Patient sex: M
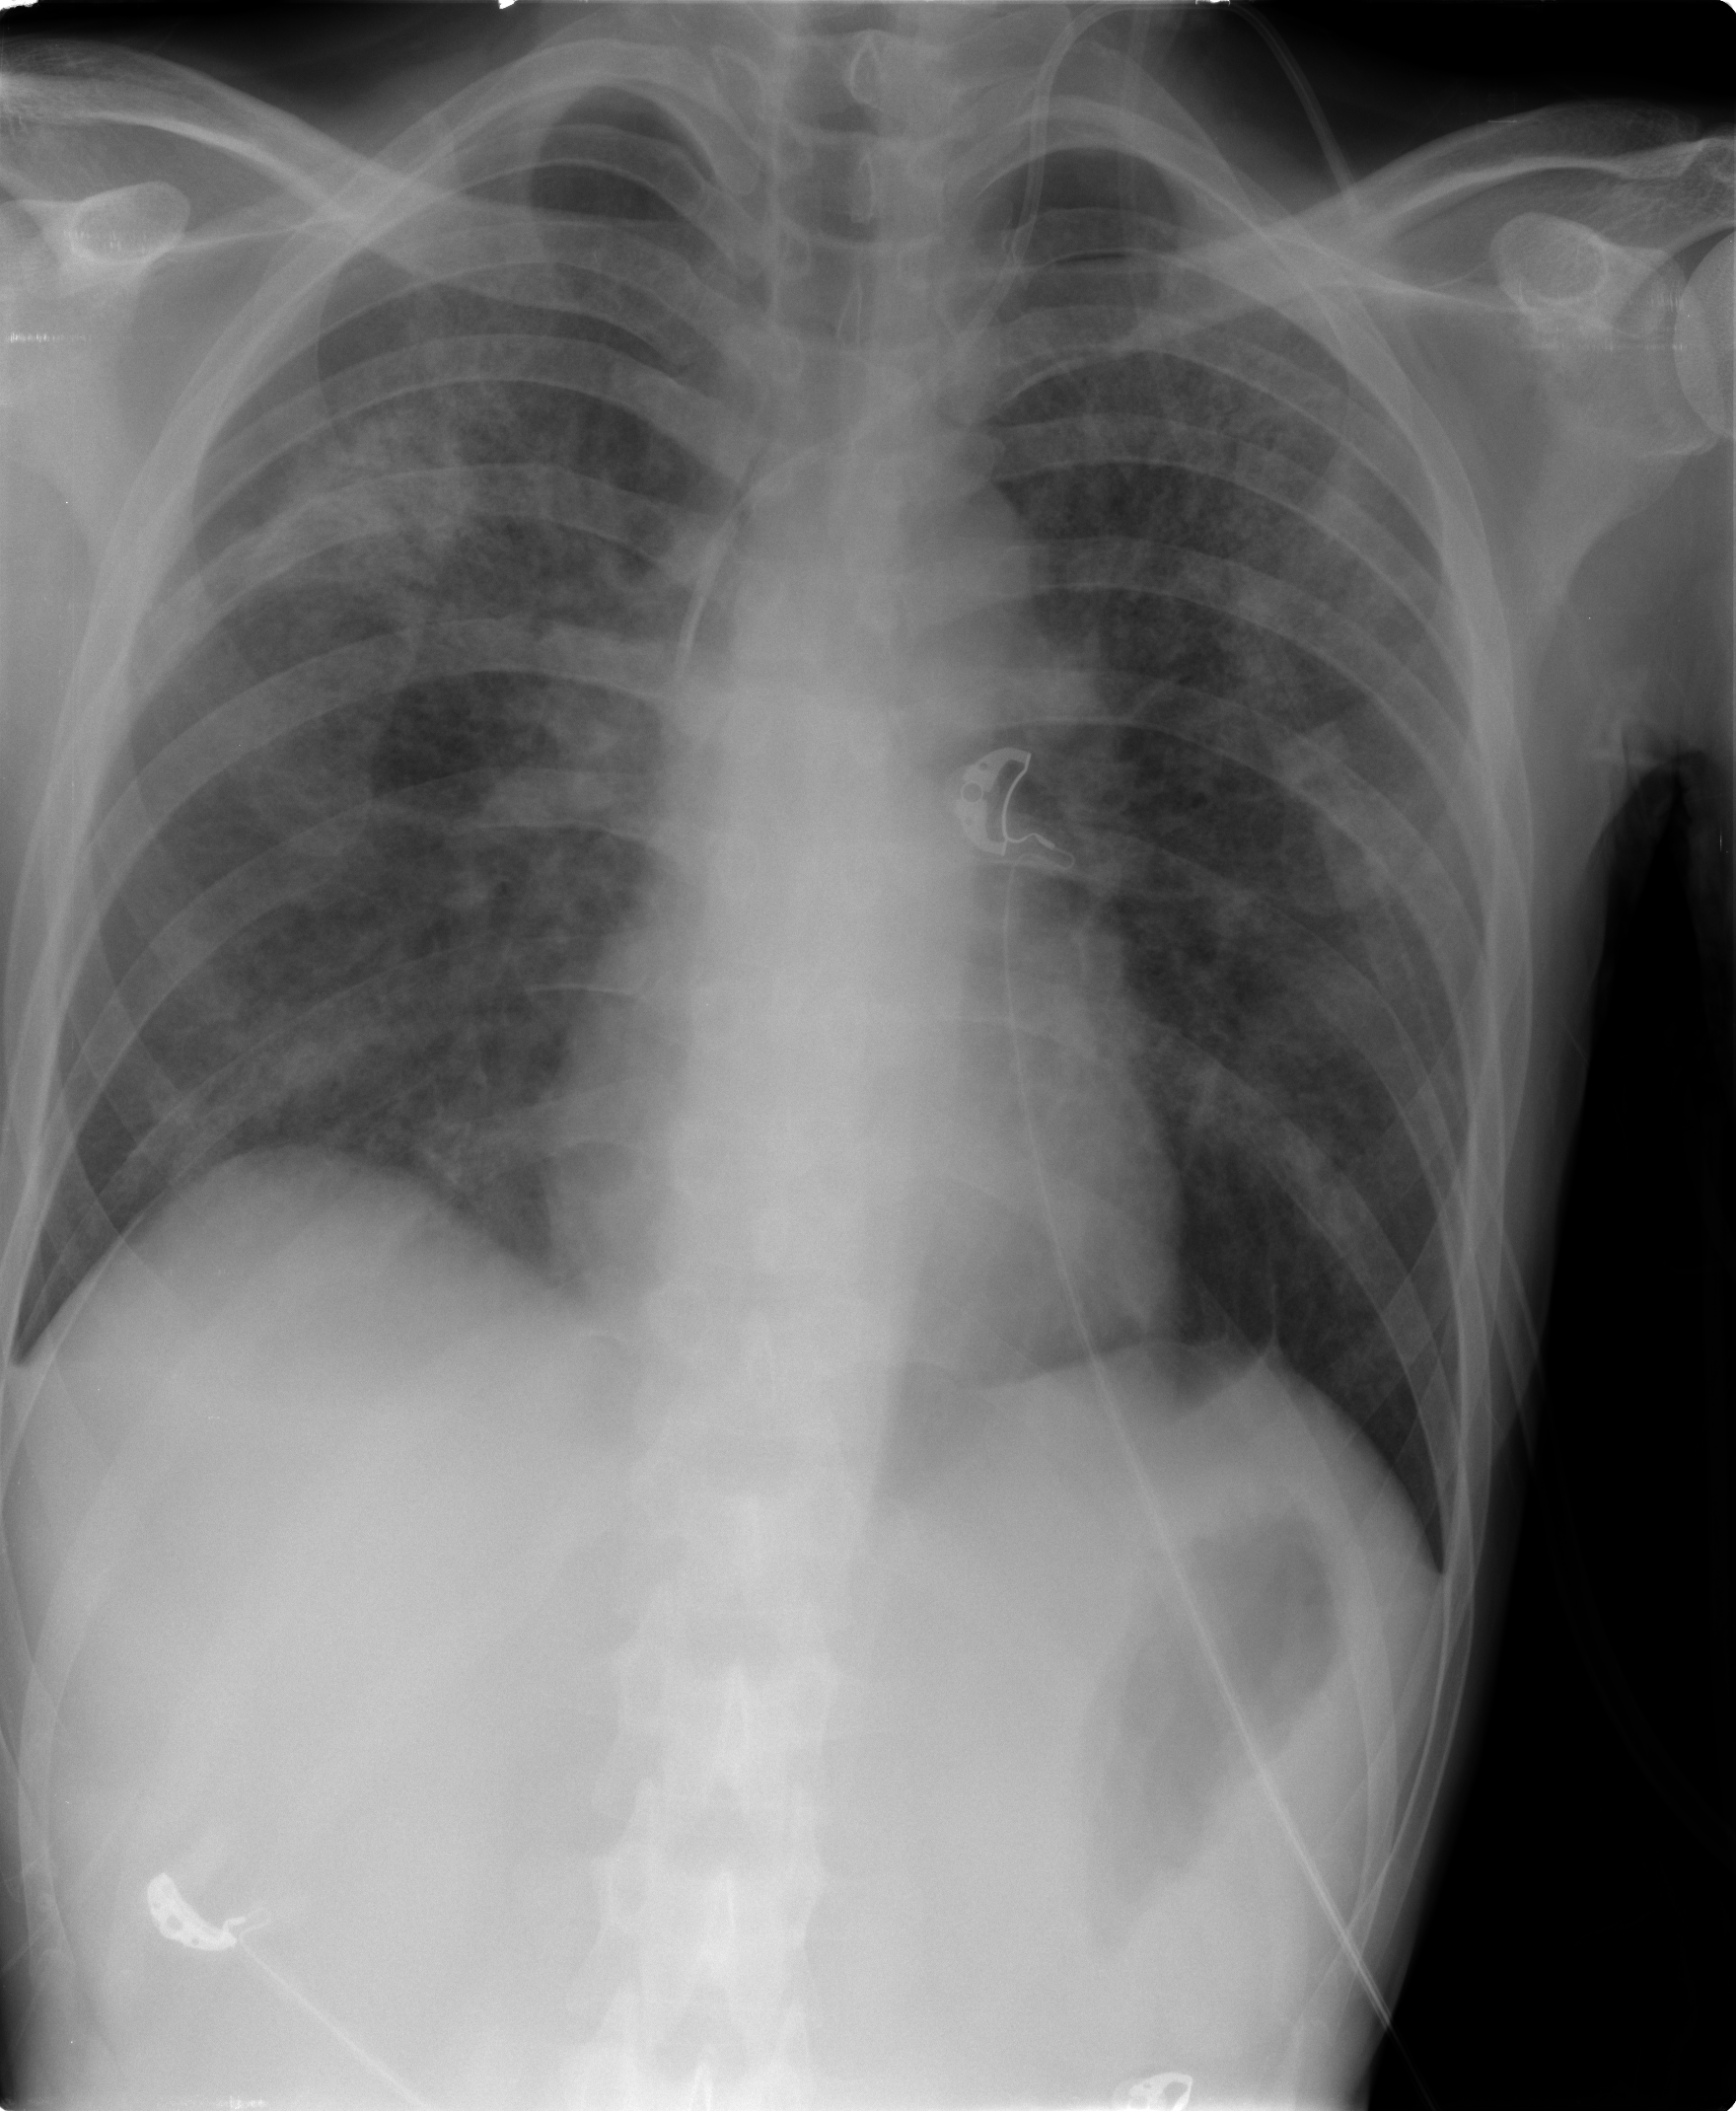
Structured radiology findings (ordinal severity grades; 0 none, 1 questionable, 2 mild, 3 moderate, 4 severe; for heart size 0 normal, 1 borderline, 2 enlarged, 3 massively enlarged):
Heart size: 0
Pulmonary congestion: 0
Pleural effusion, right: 0
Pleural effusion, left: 0
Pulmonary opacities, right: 3
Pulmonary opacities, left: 3
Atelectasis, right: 2
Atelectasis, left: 2